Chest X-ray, AP view. Patient: 64 years old, sex M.
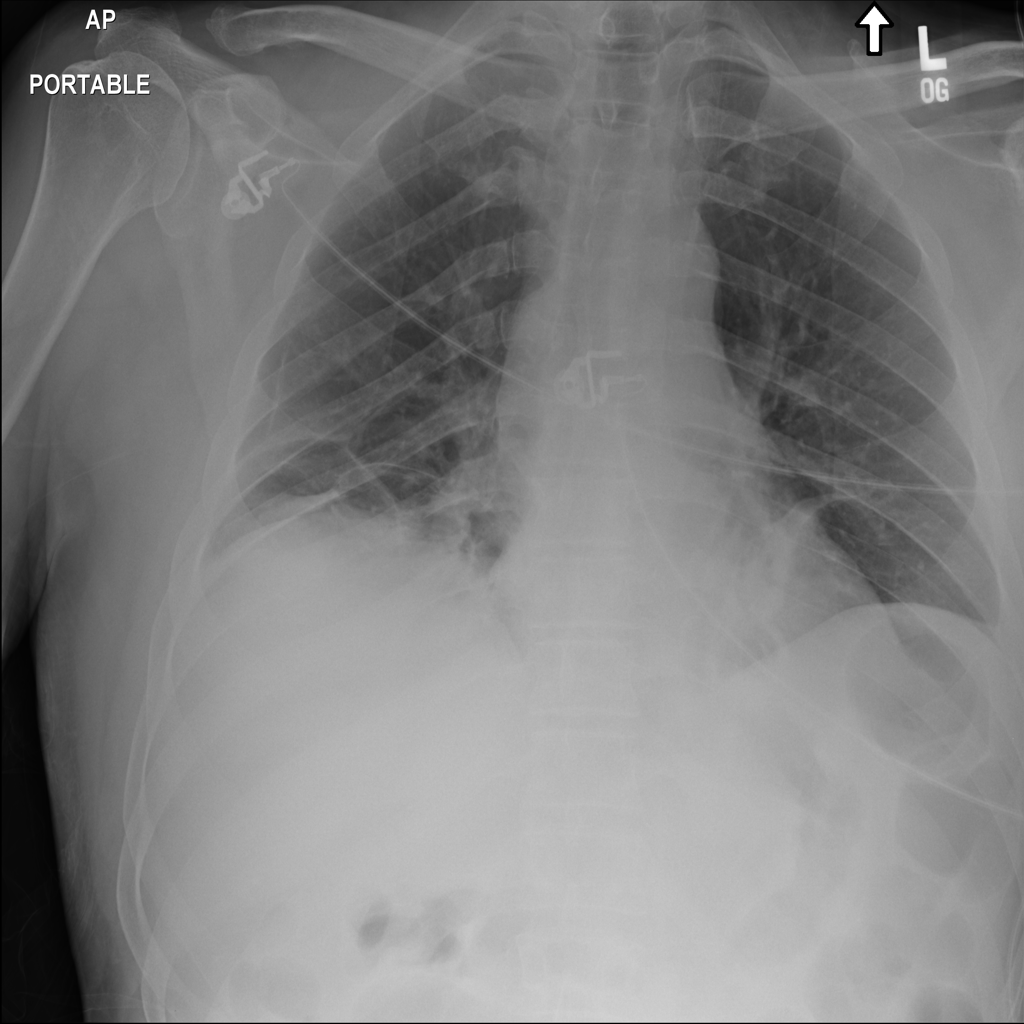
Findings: Atelectasis